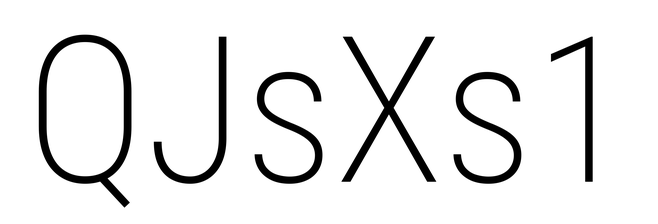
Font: Roboto_Condensed_ExtraLight